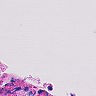
Metastatic tissue present: no